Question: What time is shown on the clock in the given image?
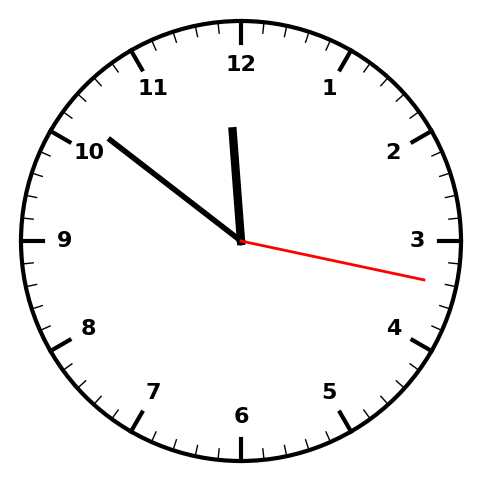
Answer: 11:51:17